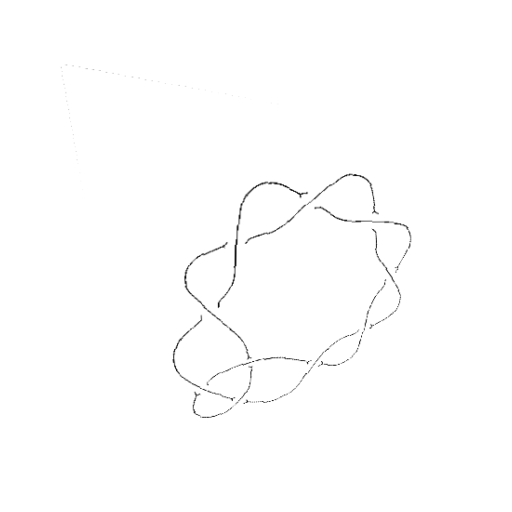
Crossing number: 10